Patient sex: F
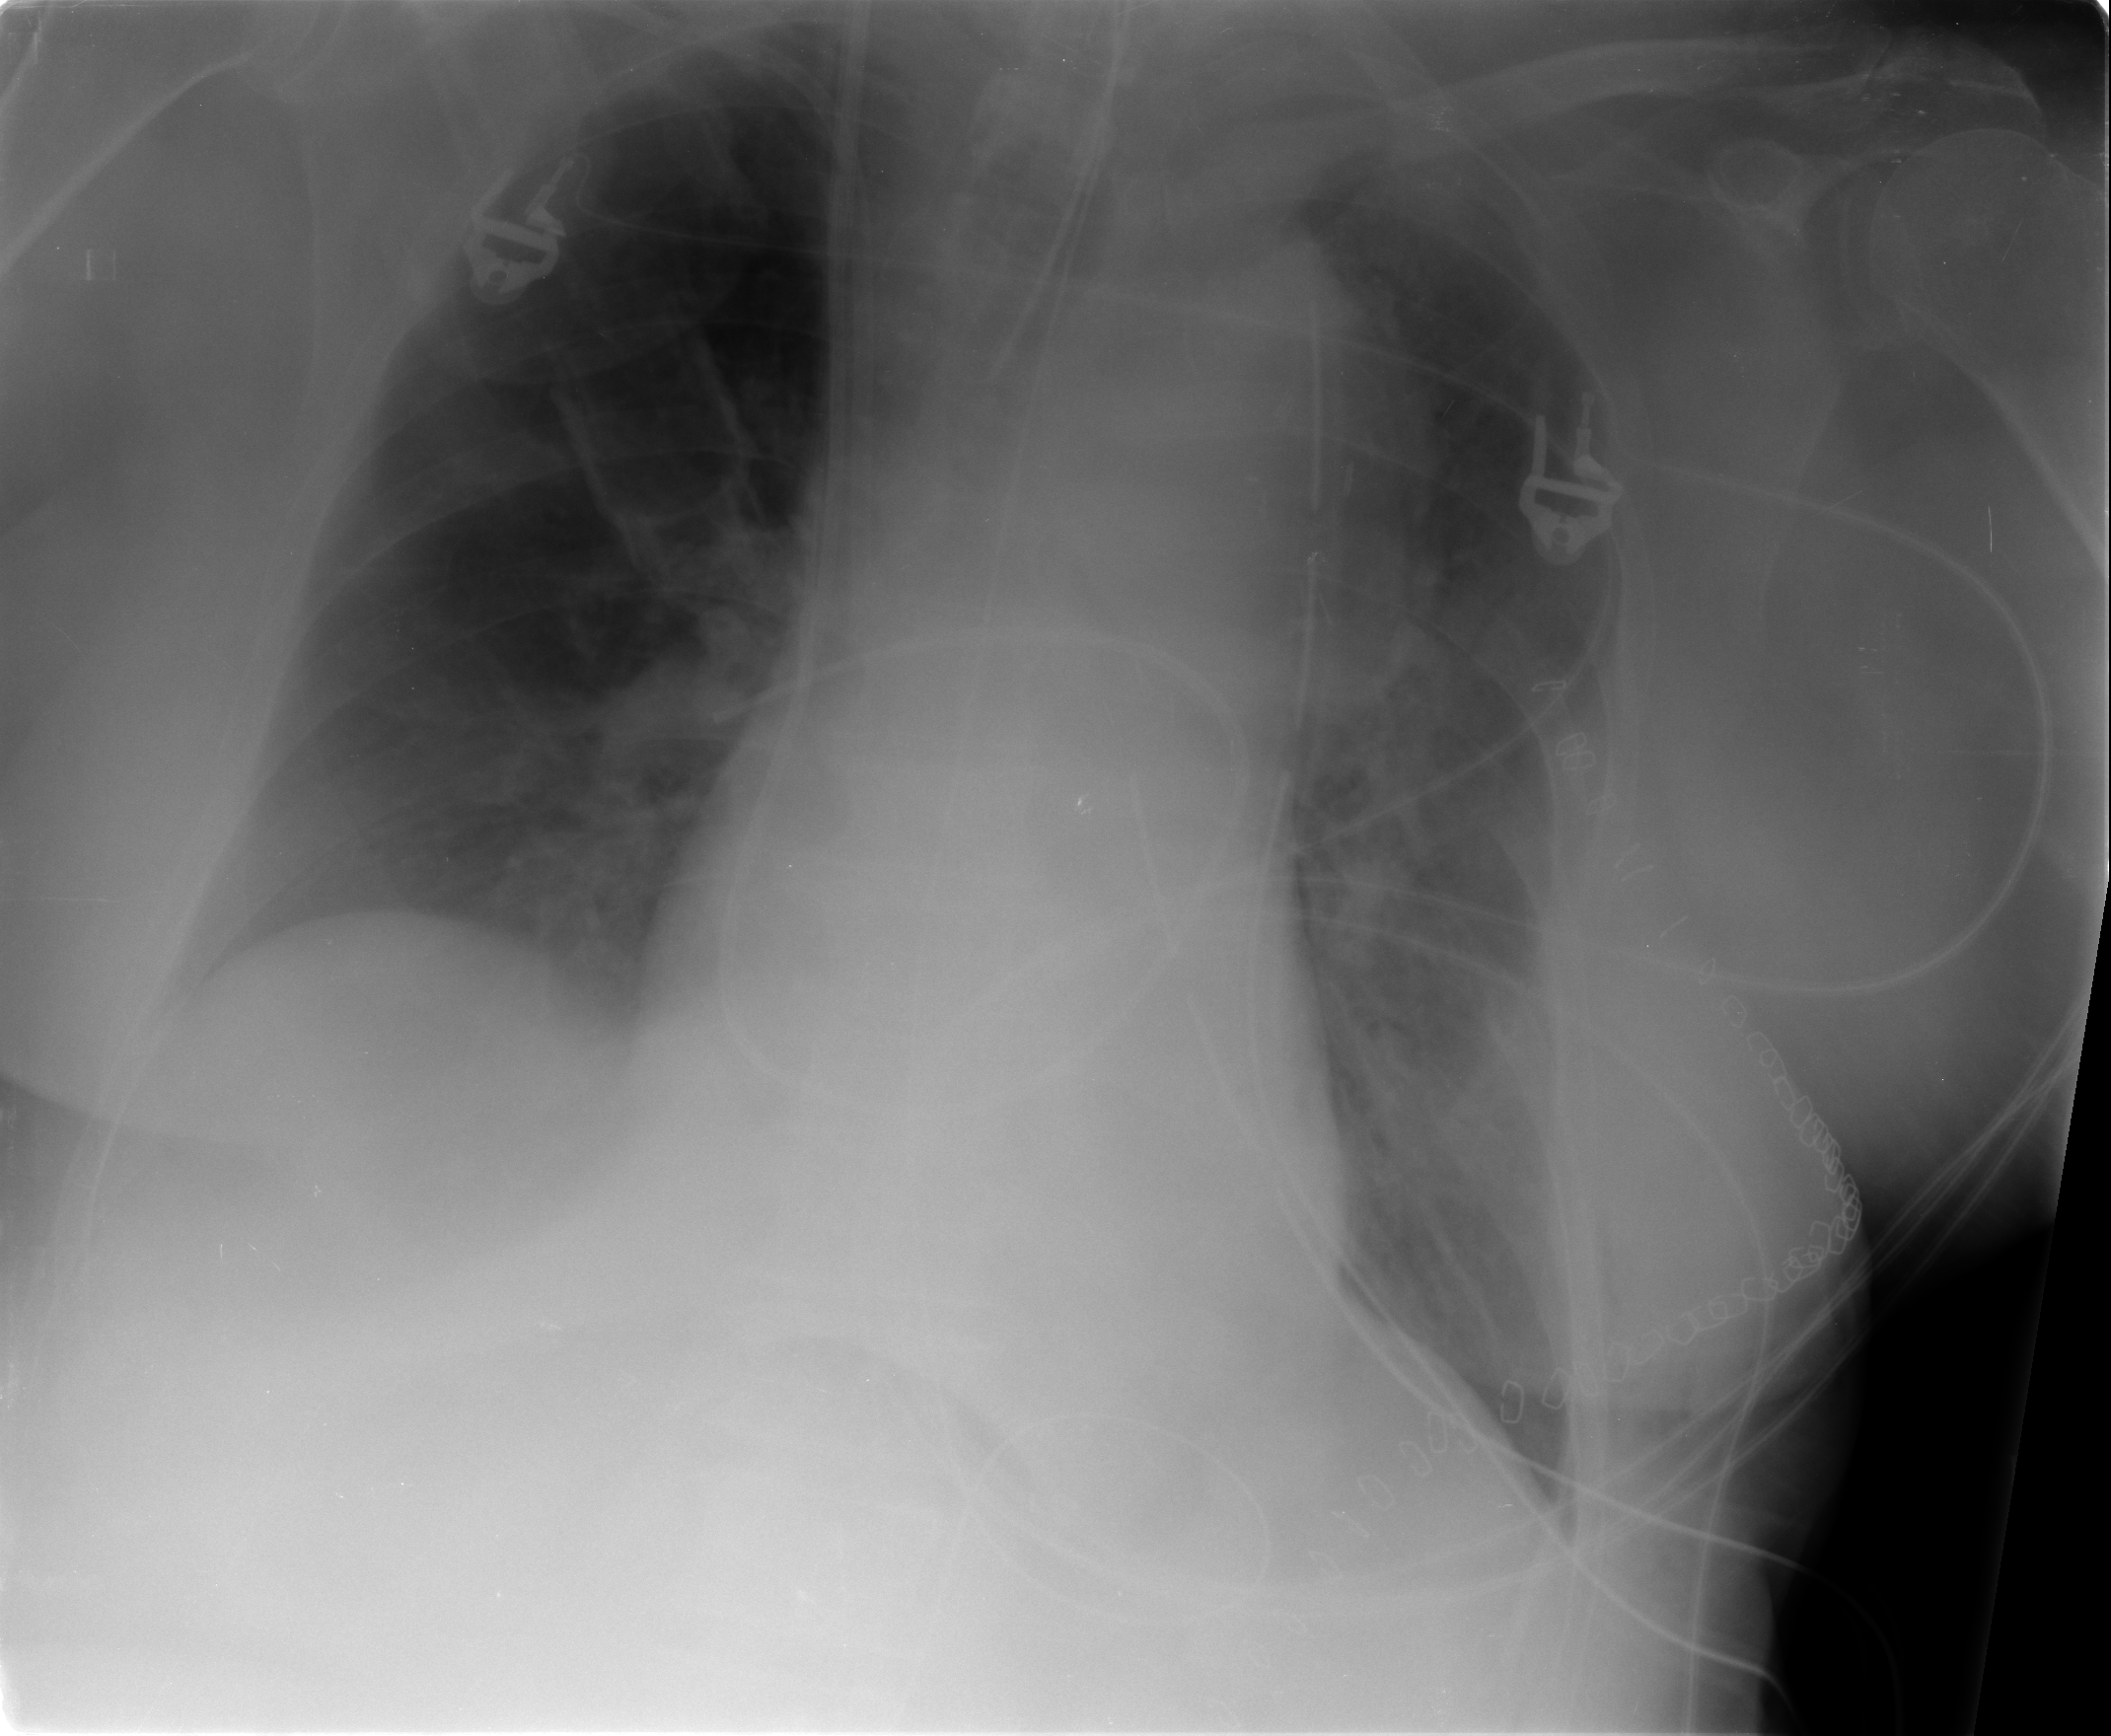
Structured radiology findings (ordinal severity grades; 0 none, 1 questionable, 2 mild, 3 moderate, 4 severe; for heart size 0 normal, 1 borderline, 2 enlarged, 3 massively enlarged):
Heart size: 0
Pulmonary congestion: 1
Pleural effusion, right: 1
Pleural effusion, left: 2
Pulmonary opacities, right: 0
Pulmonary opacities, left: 2
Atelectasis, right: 2
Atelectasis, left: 2